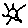
Label: sun